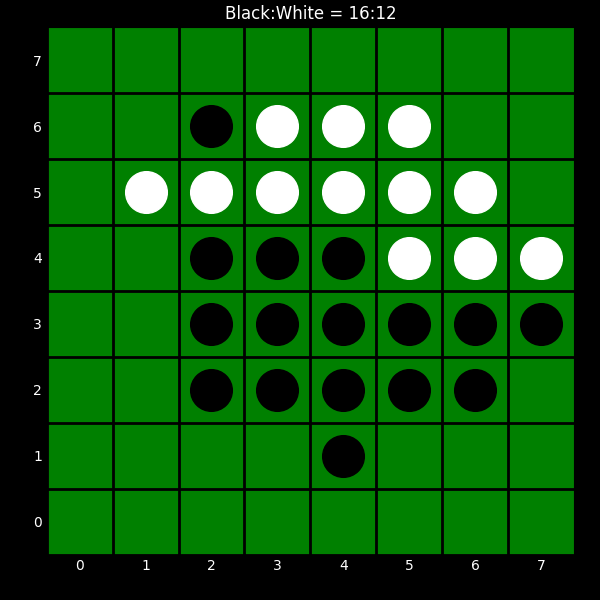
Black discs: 16
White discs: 12